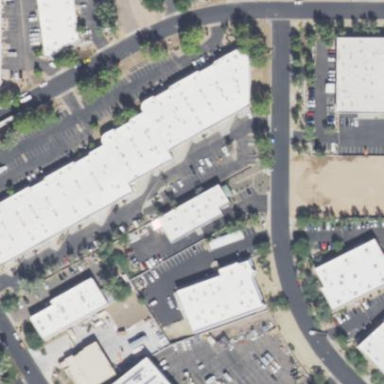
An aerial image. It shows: Commercial area.